Field crop: maize
Growth stage: 2
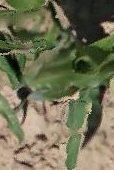
Species: maize